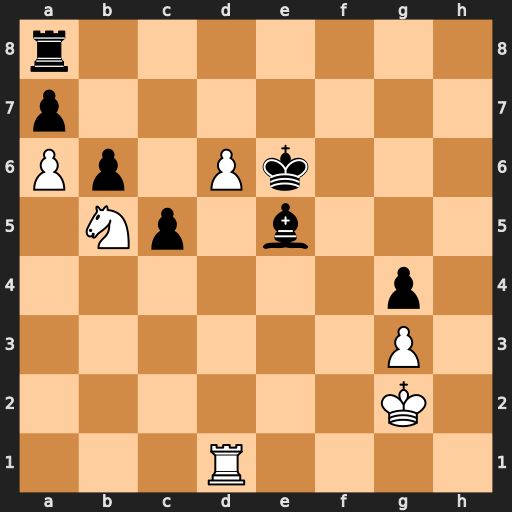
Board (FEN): r7/p7/Pp1Pk3/1Np1b3/6p1/6P1/6K1/3R4
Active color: w
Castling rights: -
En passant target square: -
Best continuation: Nc7+ Kd7 Nxa8